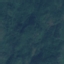
Land use / land cover: Forest